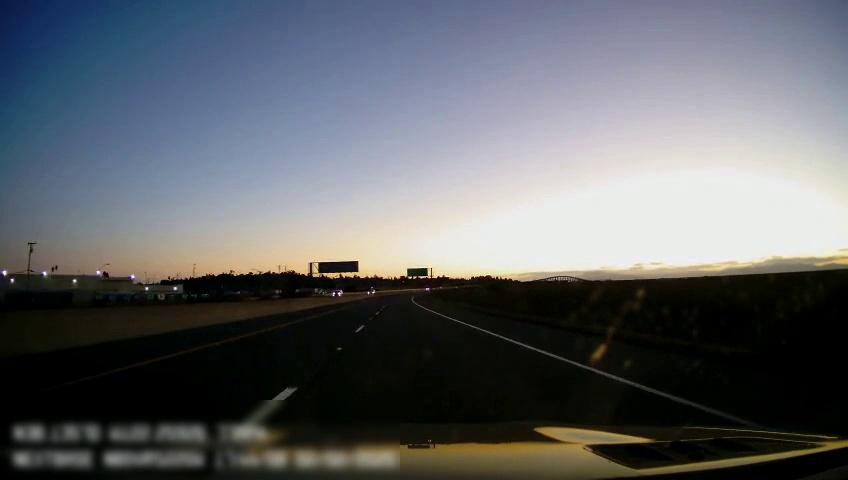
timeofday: Dusk/Dawn/Twilight
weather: Sunny
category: Drivable Space
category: Vehicles | Car
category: Lanes | Current Lane
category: Lanes | Current Lane
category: Lanes | Alternate Lane